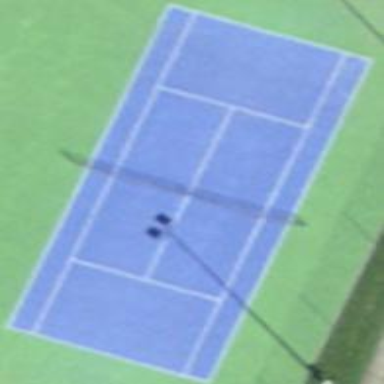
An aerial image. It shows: Tennis court on pitch.